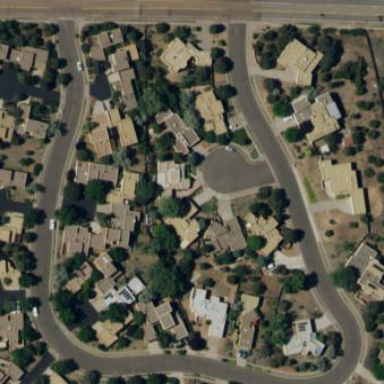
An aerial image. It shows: Residential area within neighborhood.